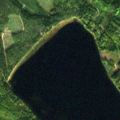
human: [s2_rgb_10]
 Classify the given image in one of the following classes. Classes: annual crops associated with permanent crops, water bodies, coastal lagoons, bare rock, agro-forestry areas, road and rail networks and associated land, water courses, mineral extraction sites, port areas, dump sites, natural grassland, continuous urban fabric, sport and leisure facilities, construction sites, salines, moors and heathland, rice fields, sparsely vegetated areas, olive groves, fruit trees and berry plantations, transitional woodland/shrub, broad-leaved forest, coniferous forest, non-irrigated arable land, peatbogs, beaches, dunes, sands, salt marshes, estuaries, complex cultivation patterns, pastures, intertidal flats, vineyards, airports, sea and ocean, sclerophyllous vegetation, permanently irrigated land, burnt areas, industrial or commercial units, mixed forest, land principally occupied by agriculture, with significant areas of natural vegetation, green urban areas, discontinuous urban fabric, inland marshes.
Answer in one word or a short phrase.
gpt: broad-leaved forest, coniferous forest, mixed forest, transitional woodland/shrub, water bodies